Question: I have the following HTML code generated by <URL>
'''
<html>
<body>
<link type="text/css" rel="stylesheet" href="/tiendaVirtual/css/init.css" /></head><body>
<div id="page">
<div id="header">
//Header content
</div>
<div id="content">
<div id="dvLogin">
<div id="pnlLogin" class="ui-panel ui-widget ui-widget-content ui-corner-all pnlLogin" data-widget="widget_pnlLogin">
<div id="pnlLogin_header" class="ui-panel-titlebar ui-widget-header ui-helper-clearfix ui-corner-all">
<span class="ui-panel-title">Login</span>
</div>
<div id="pnlLogin_content" class="ui-panel-content ui-widget-content">
</div>
<div>
</div>
</div>
<div id="footer">
//Footer content
</div>
</div>
</body>
</html>
'''
And your css file init.css:
'''
body{
font-size: 12px !important;
}
#page{
width: 100%;
height: 100%;
position: absolute !important;
}
#header{
height: auto !important;
top: 0;
}
#content{
height: 100% !important;
display: block;
}
#footer{
height: auto !important;
position: absolute;
width: 100%;
bottom: 0;
}
.dvLogin{
vertical-align: middle;
height: 660px !important;
}
.pnlLogin{
width: 500px;
margin: auto auto !important;
}
#pnlFooter{
margin-bottom: 10px !important
'''
This generate the following HTML page:

I want that panel called 'Login' is centered vertically and horizontally but I don't know as...
PD:
I added the XHTML pages:
login.xhtml
'''
<ui:composition xmlns="http://www.w3.org/1999/xhtml"
xmlns:ui="http://java.sun.com/jsf/facelets"
xmlns:h="http://java.sun.com/jsf/html"
xmlns:f="http://java.sun.com/jsf/core"
xmlns:p="http://primefaces.org/ui"
template="/templates/template.xhtml">
<ui:define name="content">
<h:form prependId="false">
<div id="dvLogin">
<p:panel id="pnlLogin" header="Login" styleClass="pnlLogin">
<h:panelGrid columns="2">
<p:outputLabel value="Usuario"/>
<p:inputText id="txtUsuario" value="#{loginBean.usuario}" required="true" requiredMessage="Especificar usuario"/>
<p:outputLabel value="Contrasena"/>
<p:password id="pswContrasenia" value="#{loginBean.contrasenia}" required="true" requiredMessage="Especificar contrasena"/>
</h:panelGrid>
<p:commandButton value="Ingresar" action="#{loginBean.ingresar}" />
</p:panel>
</div>
</h:form>
</ui:define>
</ui:composition>
'''
template.xhtml
'''
<!DOCTYPE html PUBLIC "-//W3C//DTD XHTML 1.0 Transitional//EN"
"http://www.w3.org/TR/xhtml1/DTD/xhtml1-transitional.dtd">
<html xmlns="http://www.w3.org/1999/xhtml"
xmlns:h="http://java.sun.com/jsf/html"
xmlns:f="http://java.sun.com/jsf/core"
xmlns:ui="http://java.sun.com/jsf/facelets"
xmlns:p="http://primefaces.org/ui">
<f:loadBundle basename="resources.application" var="msg"/>
<h:head>
<link type="text/css" rel="stylesheet" href="#{request.contextPath}/css/init.css" />
</h:head>
<h:body>
<div id="page">
<div id="header">
<ui:insert name="header" >
<ui:include src="/templates/header.xhtml" />
</ui:insert>
</div>
<div id="content">
<ui:insert name="content">
</ui:insert>
</div>
<div id="footer">
<ui:insert name="footer" >
<ui:include src="/templates/footer.xhtml" />
</ui:insert>
</div>
</div>
</h:body>
</html>
'''
header.xhtml
'''
<ui:composition
xmlns="http://www.w3.org/1999/xhtml"
xmlns:h="http://java.sun.com/jsf/html"
xmlns:f="http://java.sun.com/jsf/core"
xmlns:ui="http://java.sun.com/jsf/facelets"
xmlns:p="http://primefaces.org/ui">
<p:panel>
<p:graphicImage value="/img/common/logo.png" />
</p:panel>
</ui:composition>
'''
footer.xhtml
'''
<ui:composition
xmlns="http://www.w3.org/1999/xhtml"
xmlns:h="http://java.sun.com/jsf/html"
xmlns:f="http://java.sun.com/jsf/core"
xmlns:ui="http://java.sun.com/jsf/facelets"
xmlns:p="http://primefaces.org/ui">
<p:panel id="pnlFooter">
Everis Peru &#169; - Shoppping Cart
</p:panel>
</ui:composition>
'''
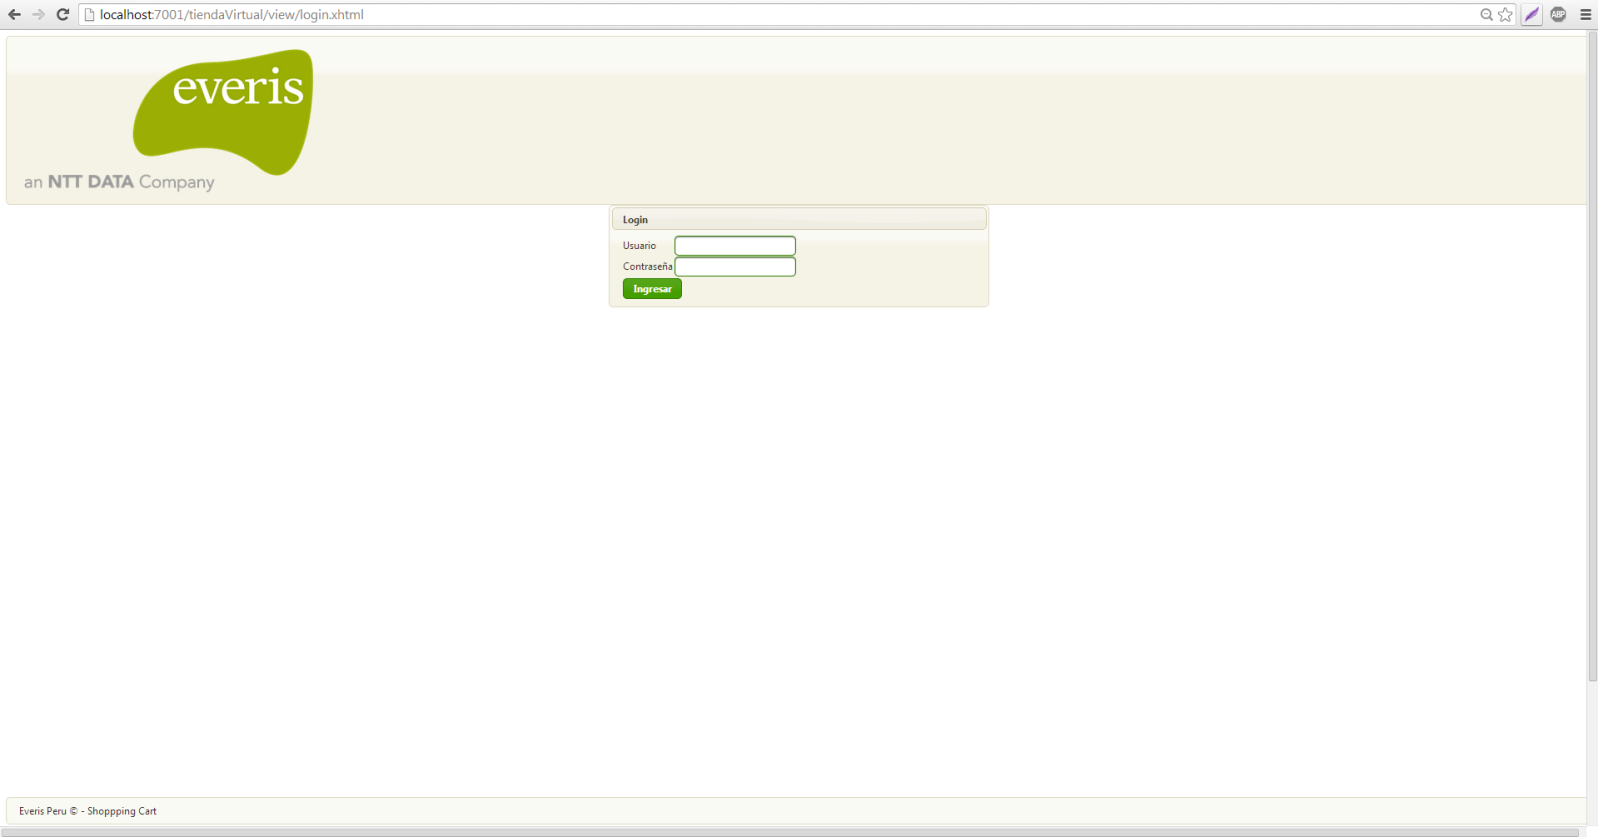
Answer: There are few things that you need to look.
1) there is no need of unwanted position absolute and !important tags this can be simple achieved with diaplay: table properties as follows
'''
#content:before {
content: '';
display: inline-block;
height: 100%;
vertical-align: middle;
margin-right: -0.25em; /* Adjusts for spacing */
/* For visualization
background: #808080; width: 5px;
*/
}
#dvLogin {
display: inline-block;
vertical-align: middle;
width: 500px;
padding: 10px 15px;
border: #a0a0a0 solid 1px;
background: #f00;
}
html, body{height:100%;}
'''
<URL>
also you need to check CSS as unwanted css are commented in above demo. so Please check that
<URL>
Hope it Helps!